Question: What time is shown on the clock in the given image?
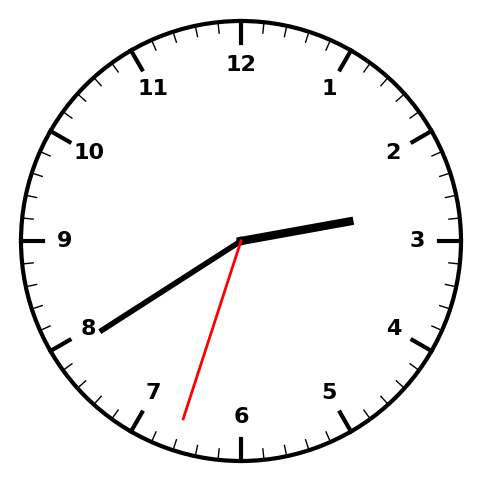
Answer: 02:39:33